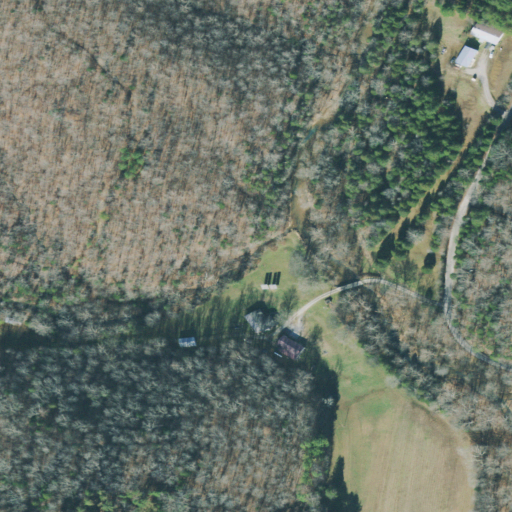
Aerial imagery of valley in Tennessee named Baker Hollow containing deciduous forest, mixed forest, pasture, open development, evergreen forest, and low intensity development